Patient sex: M
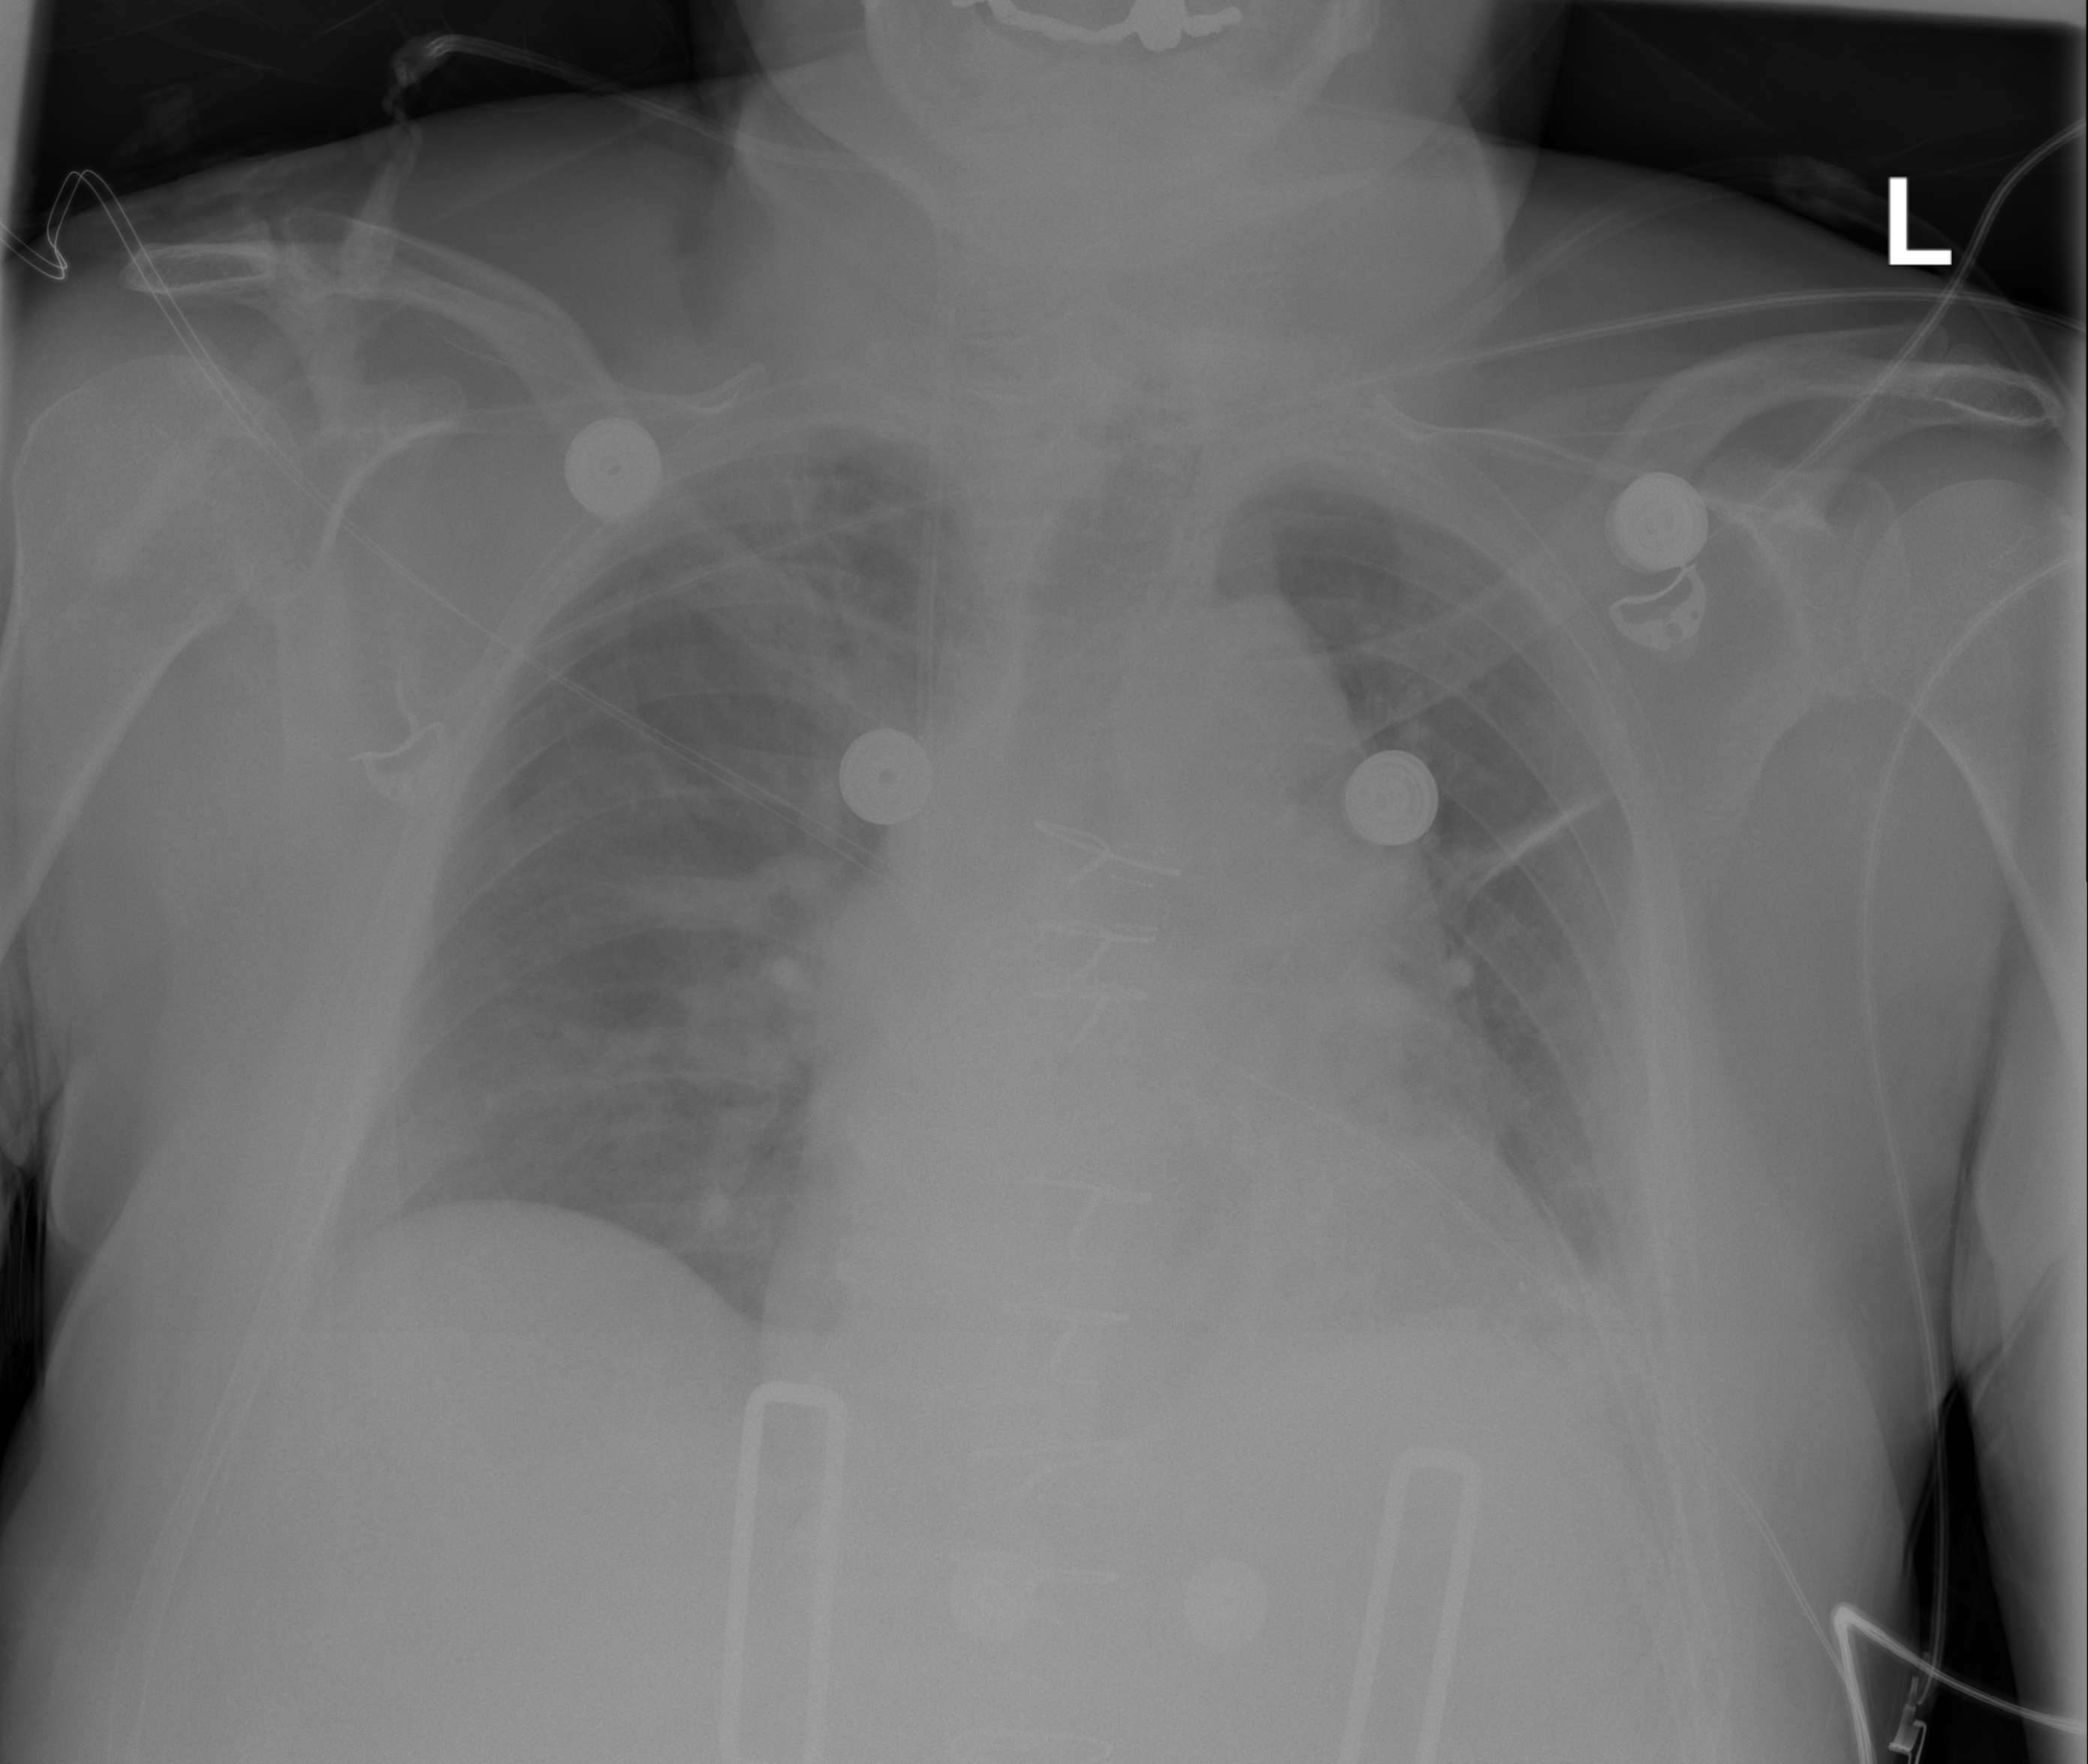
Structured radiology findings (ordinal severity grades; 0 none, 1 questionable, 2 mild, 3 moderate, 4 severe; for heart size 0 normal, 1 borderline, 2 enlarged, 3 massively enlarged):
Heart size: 2
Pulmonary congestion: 2
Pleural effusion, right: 0
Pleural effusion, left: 2
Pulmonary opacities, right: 0
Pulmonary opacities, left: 2
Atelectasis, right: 0
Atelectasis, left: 2